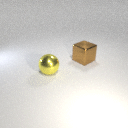
large brown metal cube to the right of large yellow metal sphere